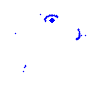
Particle: kaon